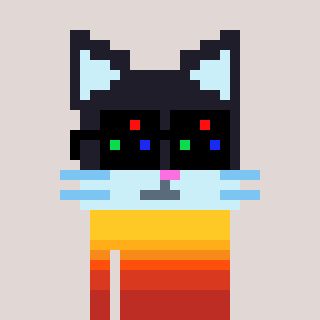
a pixel art character with square black sunglasses, a cat-shaped head and a grayscale-colored body on a warm background